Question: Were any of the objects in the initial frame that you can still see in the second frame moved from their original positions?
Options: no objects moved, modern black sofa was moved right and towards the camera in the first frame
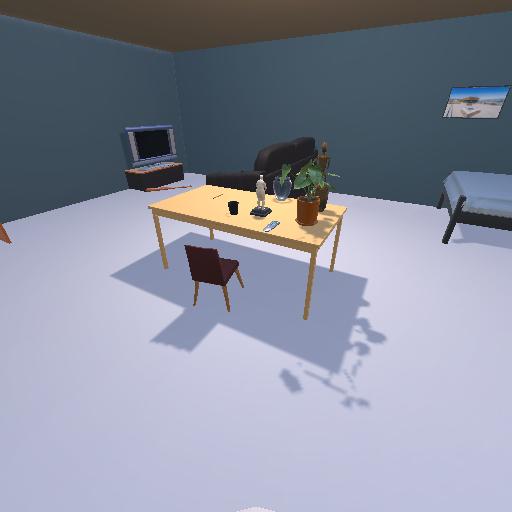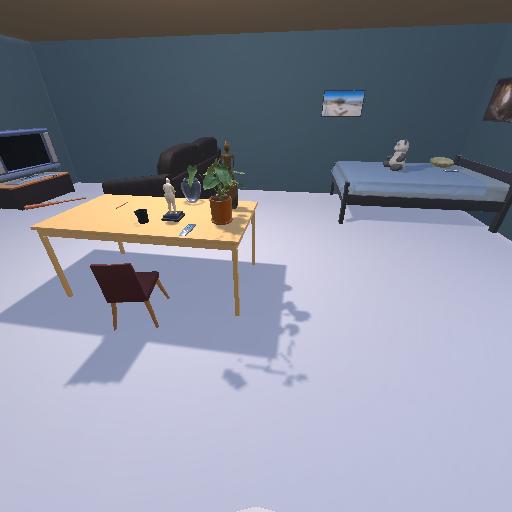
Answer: no objects moved